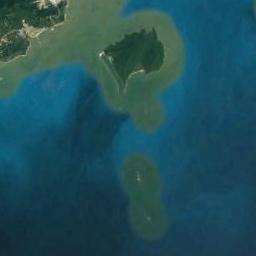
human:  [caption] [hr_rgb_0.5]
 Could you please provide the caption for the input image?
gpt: Some islands of different sizes are surrounded by light blue waters .

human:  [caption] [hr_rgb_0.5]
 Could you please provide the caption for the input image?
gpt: The island on the left is several times as large as the island on the right .

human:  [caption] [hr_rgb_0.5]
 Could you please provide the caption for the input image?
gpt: There are many trees on the island .

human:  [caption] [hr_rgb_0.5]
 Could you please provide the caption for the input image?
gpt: The irregular green island is surrounded by blue sea water with mountains with green vegetation and land and islands next to it .

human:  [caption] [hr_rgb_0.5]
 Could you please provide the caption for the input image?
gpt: The green island is on a blue sea .